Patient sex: M
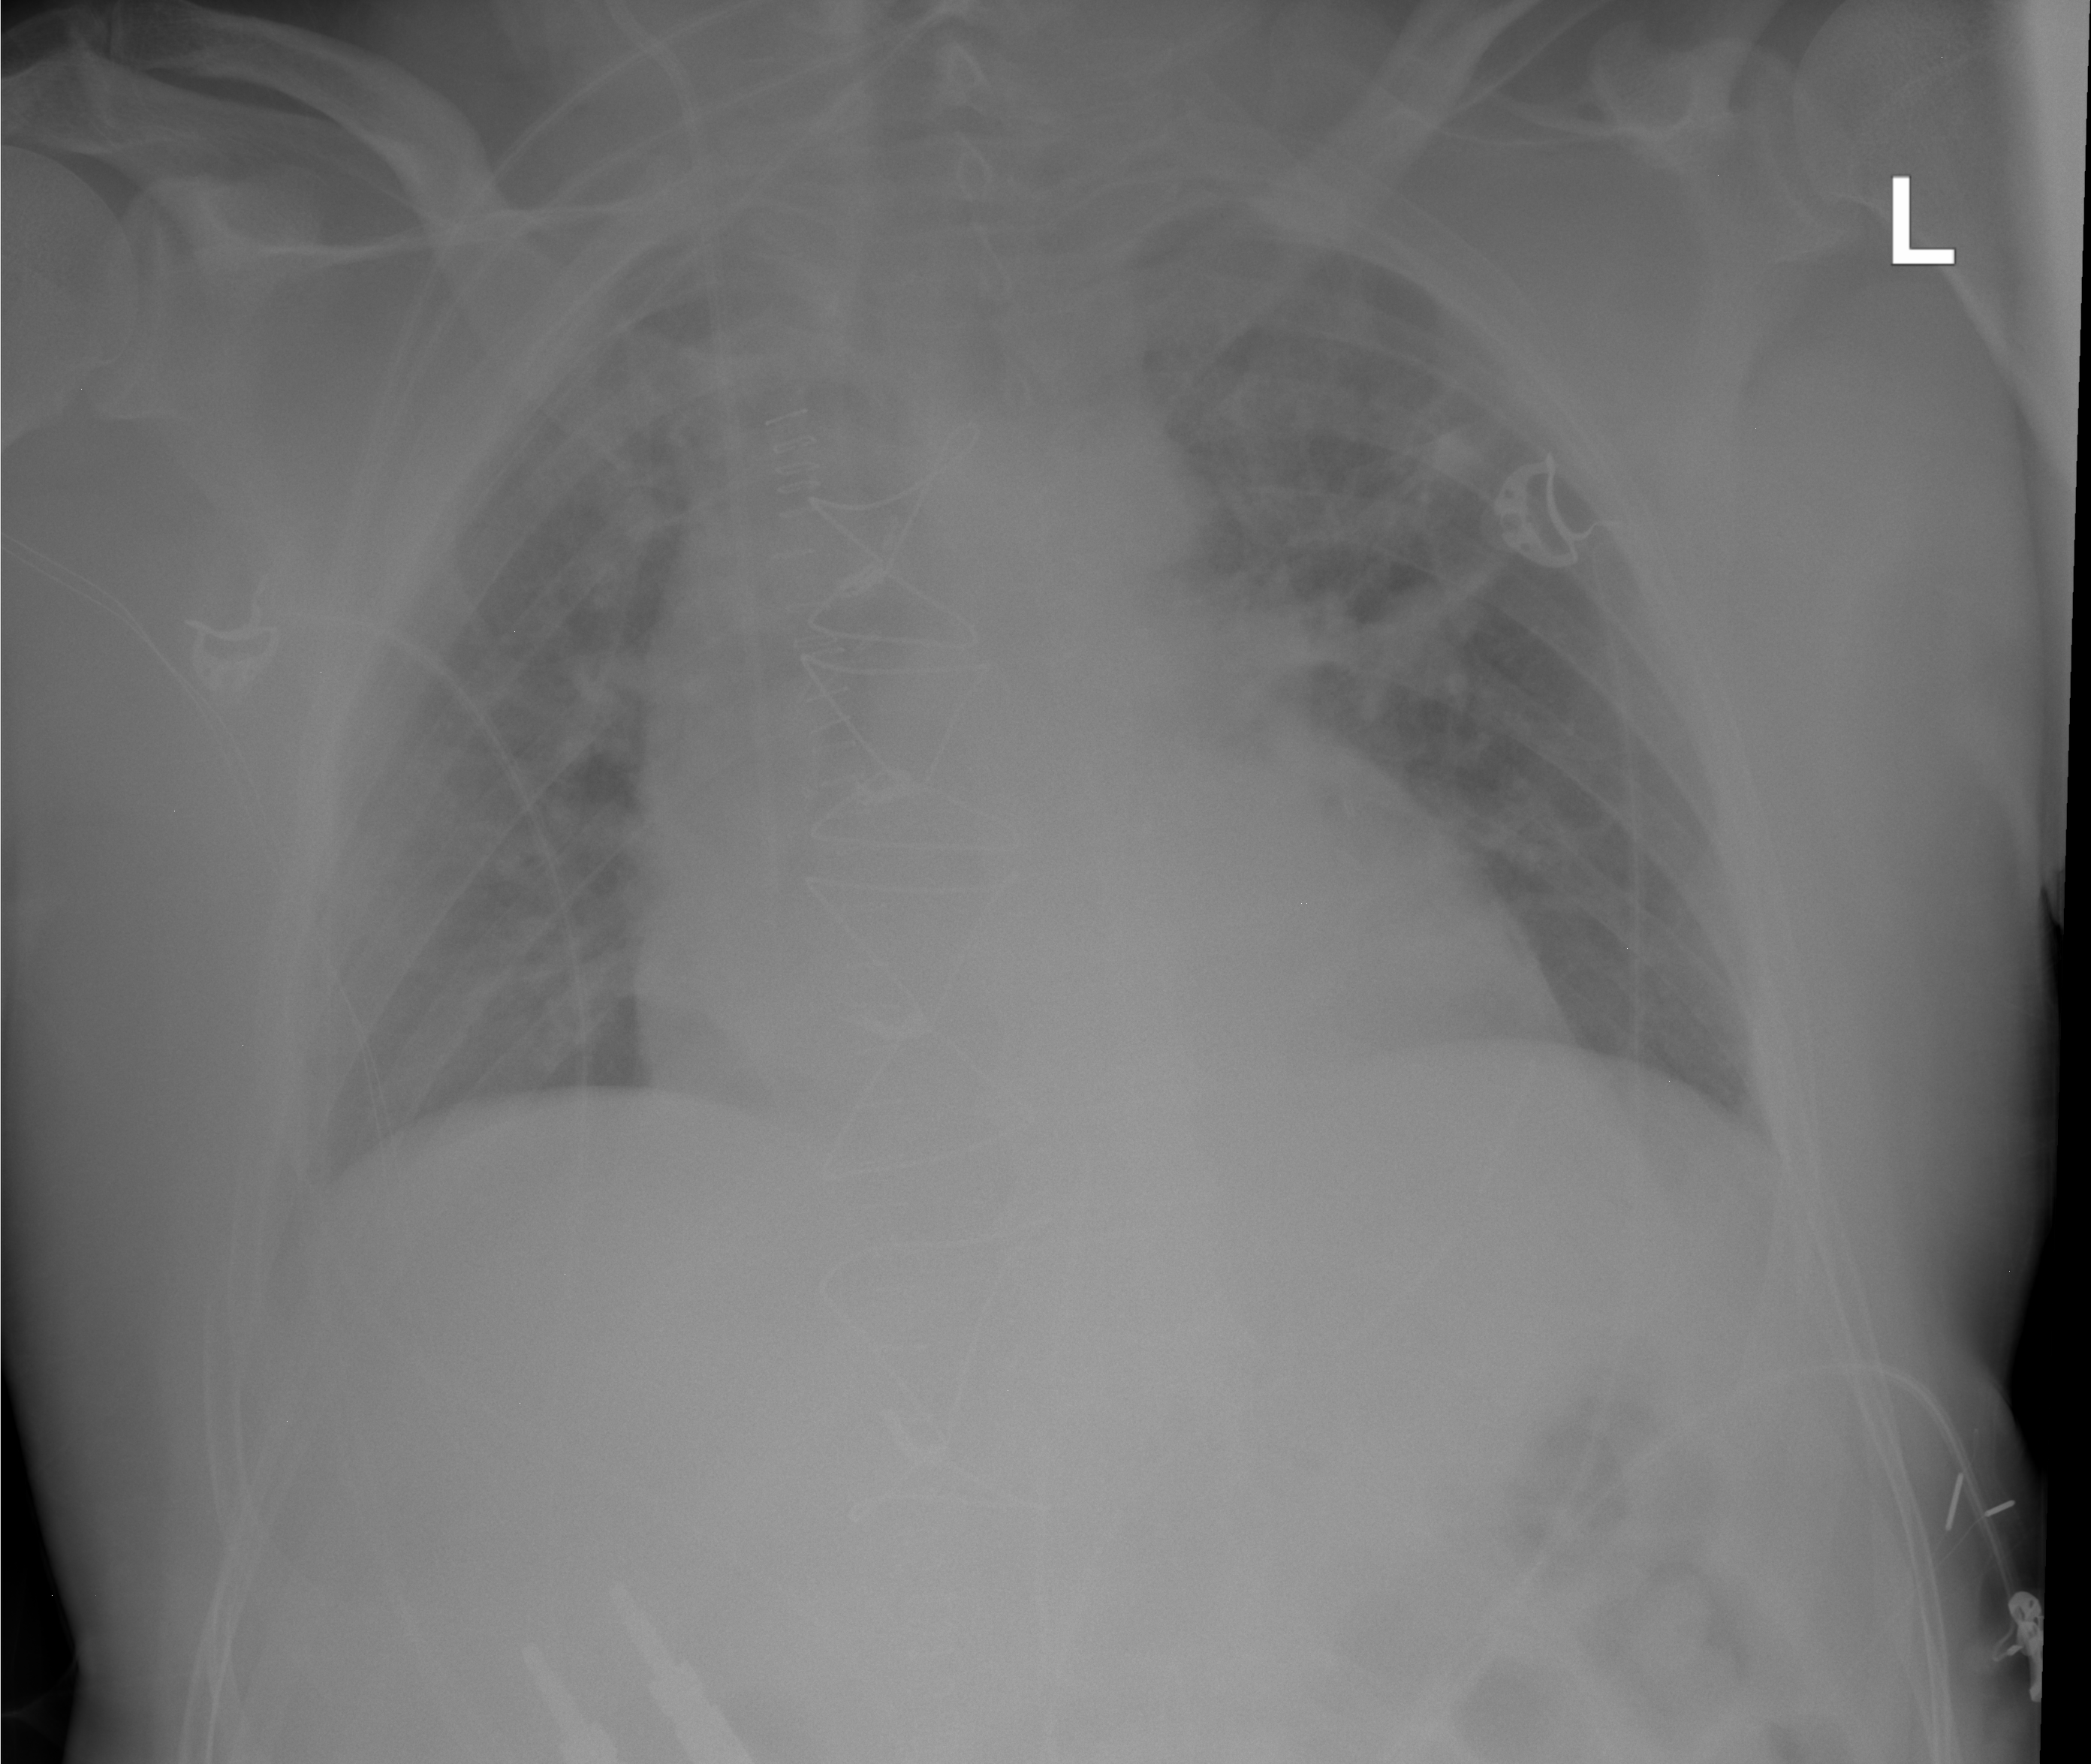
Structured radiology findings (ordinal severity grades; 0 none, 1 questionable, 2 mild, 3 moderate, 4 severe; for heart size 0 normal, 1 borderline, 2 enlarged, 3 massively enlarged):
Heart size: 1
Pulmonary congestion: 2
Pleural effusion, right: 0
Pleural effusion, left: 0
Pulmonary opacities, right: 0
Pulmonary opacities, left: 2
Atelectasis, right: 0
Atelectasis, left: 2